Interaction volume radius: 10 \u00c5
Interaction volume height: 15 \u00c5
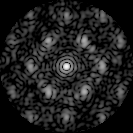
Disorder parameter: 0.5694